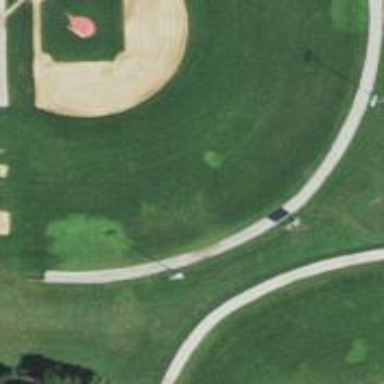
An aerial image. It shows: Baseball pitch for leisure land activities.